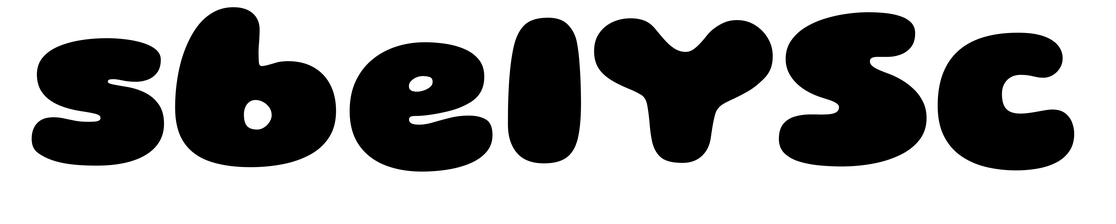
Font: Gluten_Black